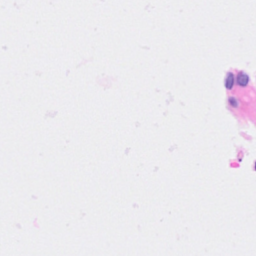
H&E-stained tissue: Breast